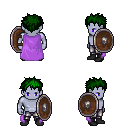
a pixel art fantasy rpg character, male body template, dark elf, purple skin, lavender cape, metal pants, green bedhead hairstyle, black shoes, shield, four views (front, back, left, right), 2x2 character sprite sheet, small pixel art, hard edges, no anti-aliasing